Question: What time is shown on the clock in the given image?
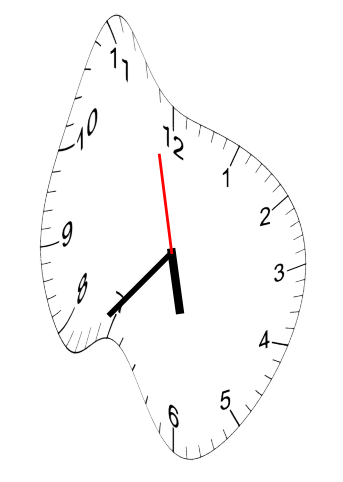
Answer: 05:36:58